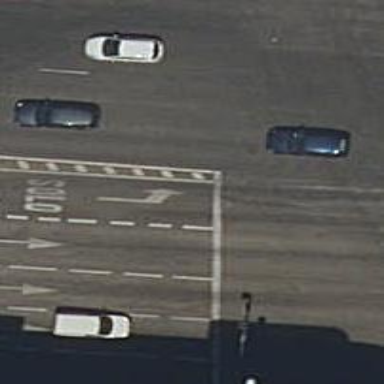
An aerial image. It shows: Road with traffic signals.